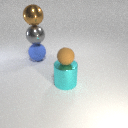
large blue rubber sphere below large brown metal sphere